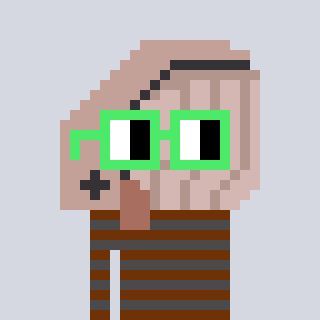
a pixel art character with square light green glasses, a whale-shaped head and a grayscale-colored body on a cool background